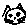
Label: cat